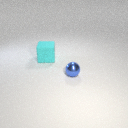
small blue metal sphere in front of large cyan rubber cube